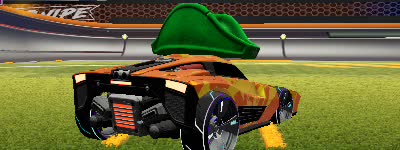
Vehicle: breakout